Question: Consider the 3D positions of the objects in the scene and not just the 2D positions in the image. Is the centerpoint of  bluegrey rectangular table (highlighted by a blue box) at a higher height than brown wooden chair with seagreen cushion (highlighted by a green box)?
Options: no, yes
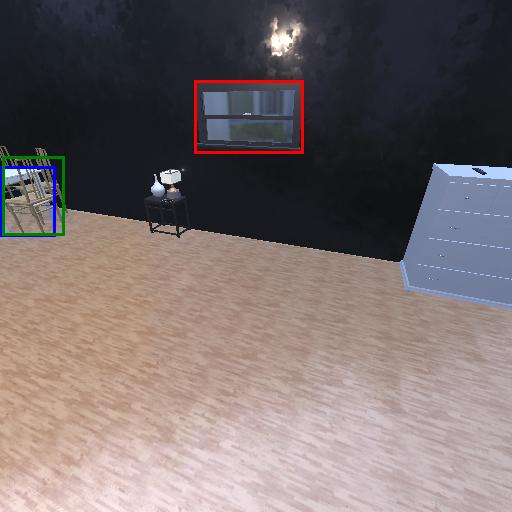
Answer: no